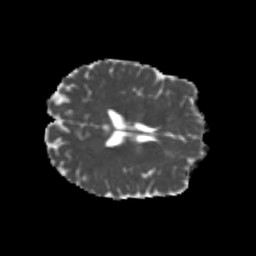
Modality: MD
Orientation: axial
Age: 22
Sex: male
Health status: healthy
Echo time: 0.074 s